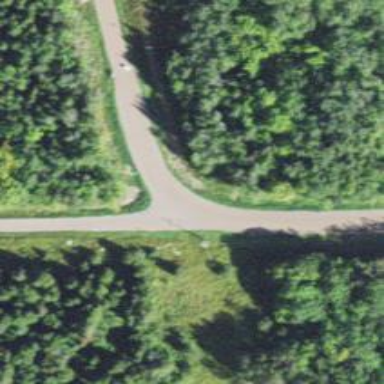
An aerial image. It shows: Unclassified road.